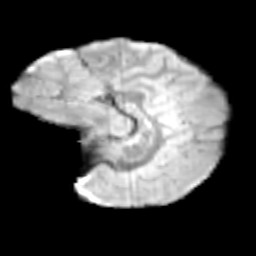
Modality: T2w
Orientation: sagittal
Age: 12
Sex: female
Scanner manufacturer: siemens
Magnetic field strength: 3 T
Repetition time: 3.8 s
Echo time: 0.07 s